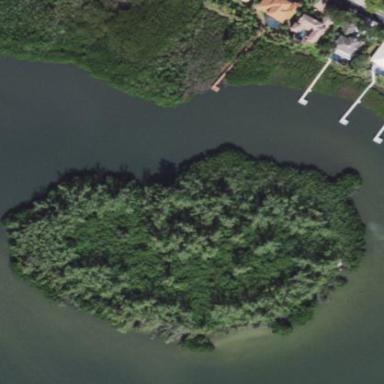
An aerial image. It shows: Islet.